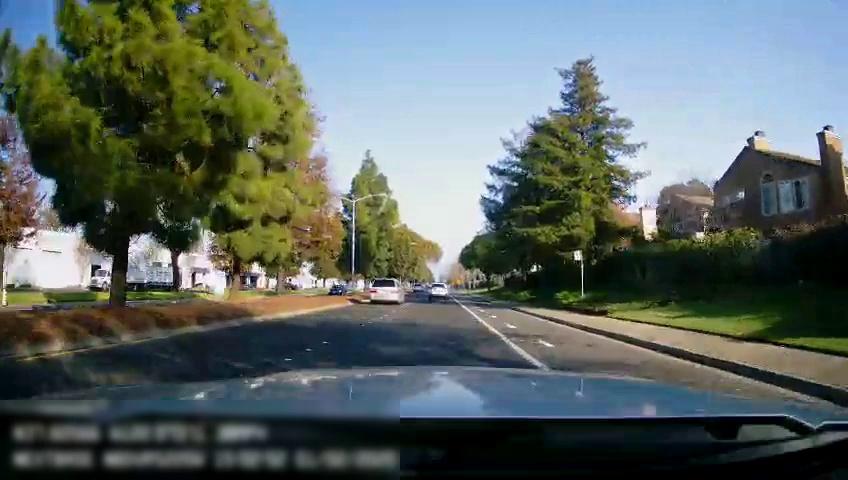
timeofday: Day
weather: Sunny
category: Drivable Space
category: Vehicles | Car
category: Vehicles | SUV
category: Vehicles | Van
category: Vehicles | SUV
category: Lanes | Alternate Lane
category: Lanes | Current Lane
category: Lanes | Current Lane
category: Traffic | Signs